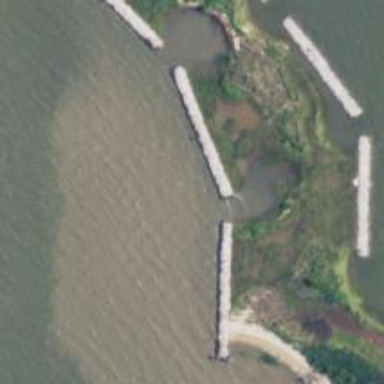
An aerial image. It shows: Breakwater structure.